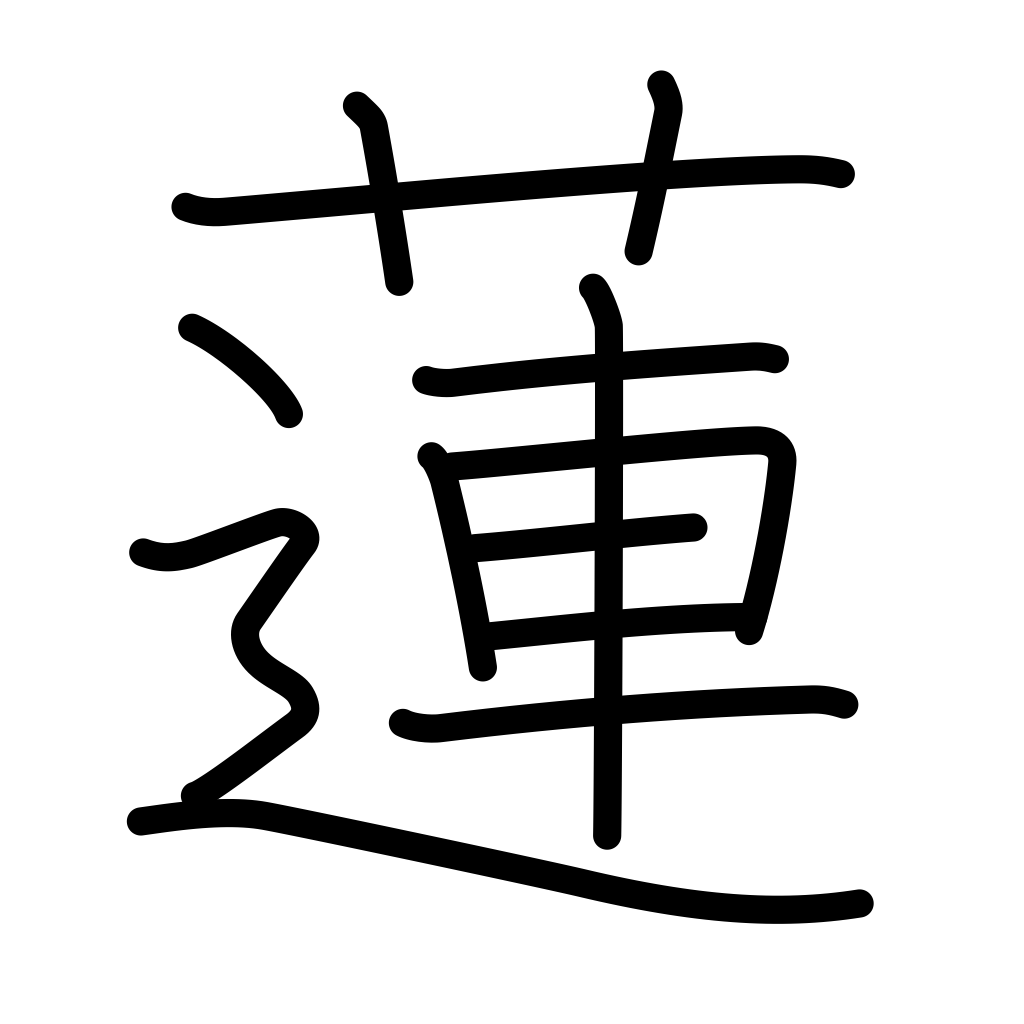
Meaning: lotus